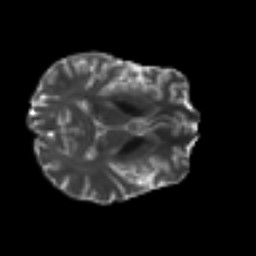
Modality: T2w
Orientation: axial
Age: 26
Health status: ill
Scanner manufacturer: philips
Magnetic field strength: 3 T
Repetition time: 9 s
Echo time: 0.127 s